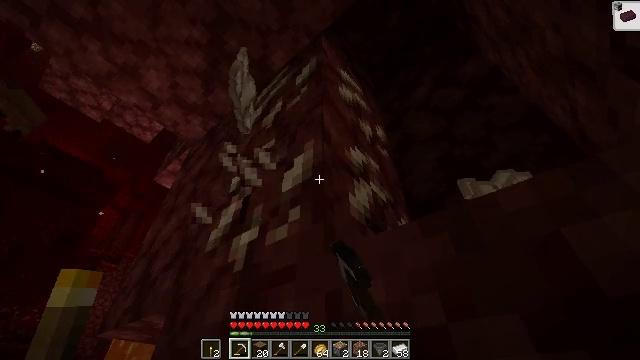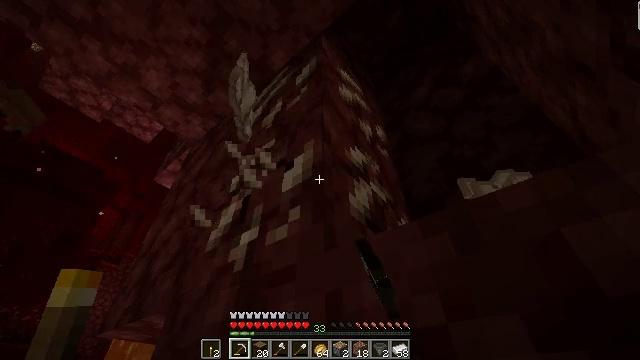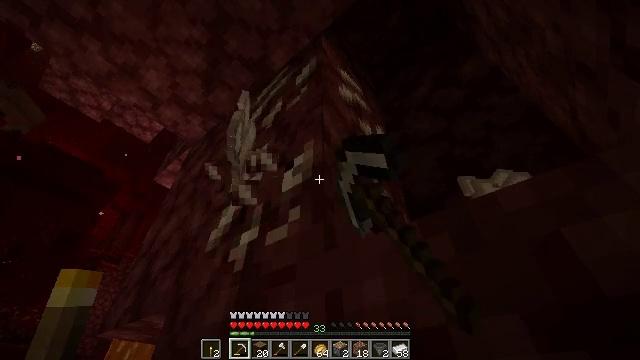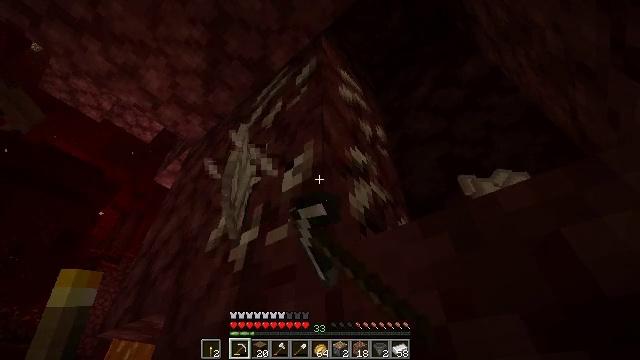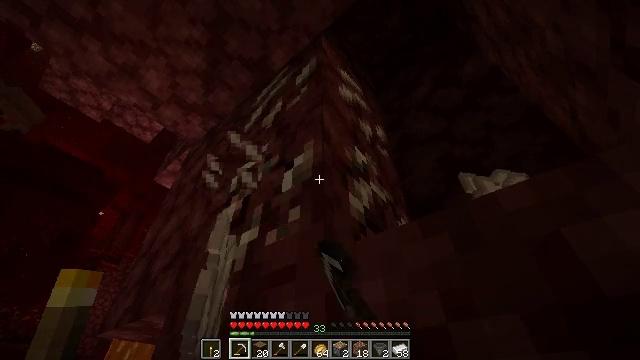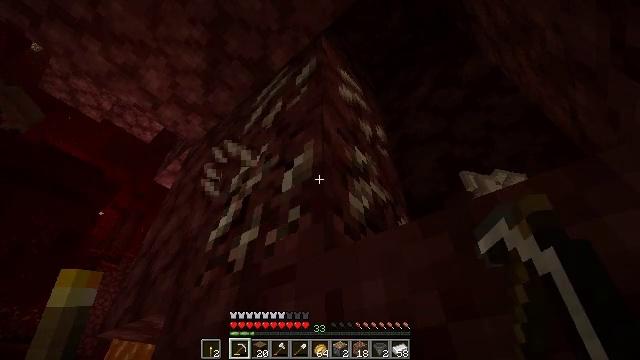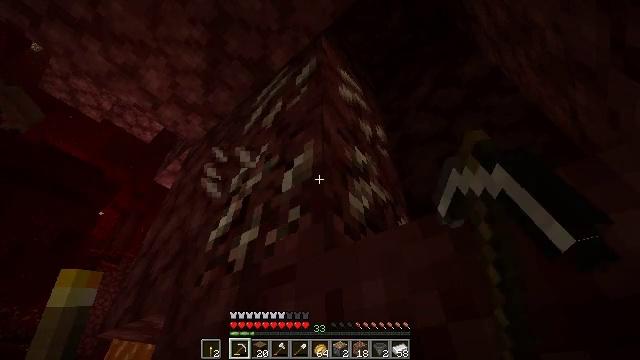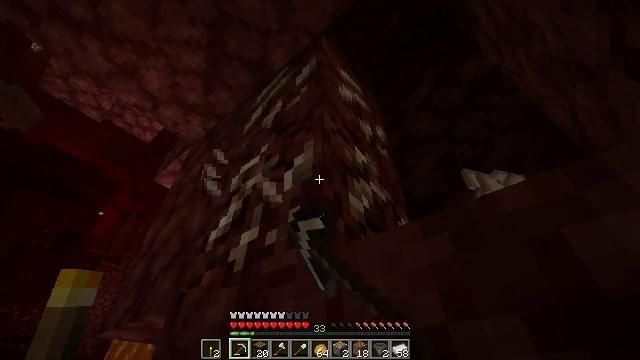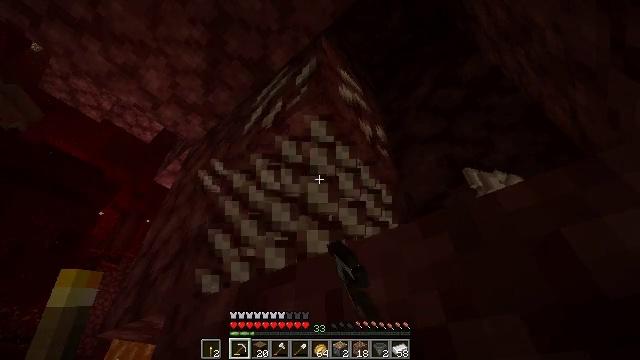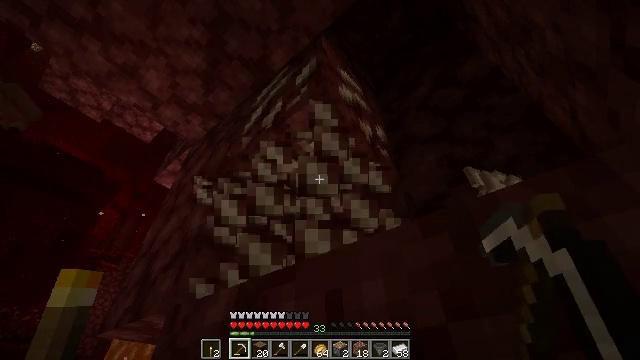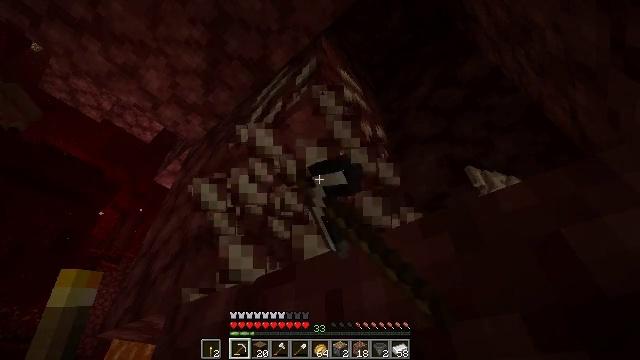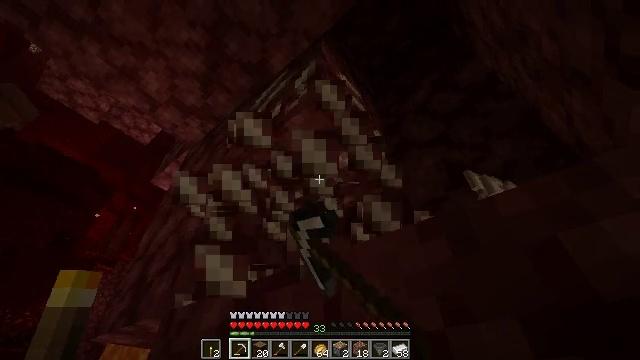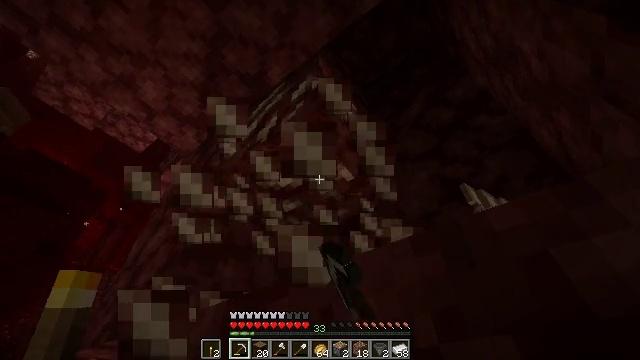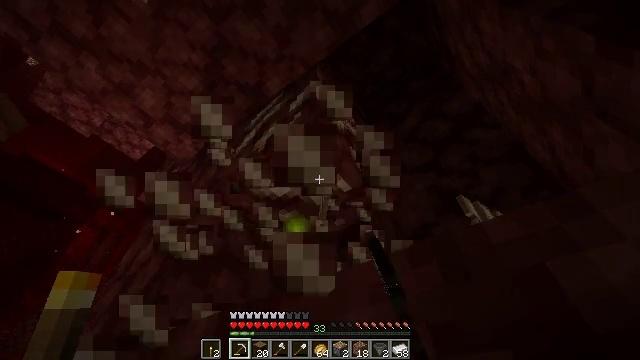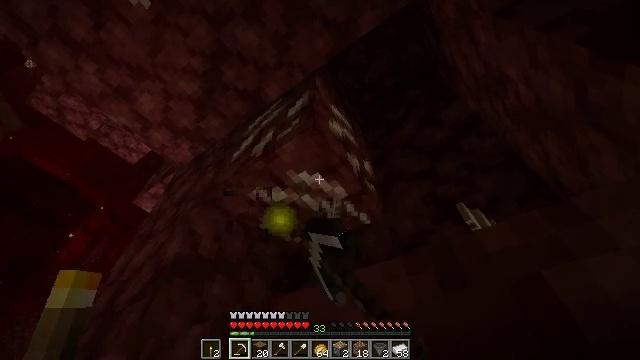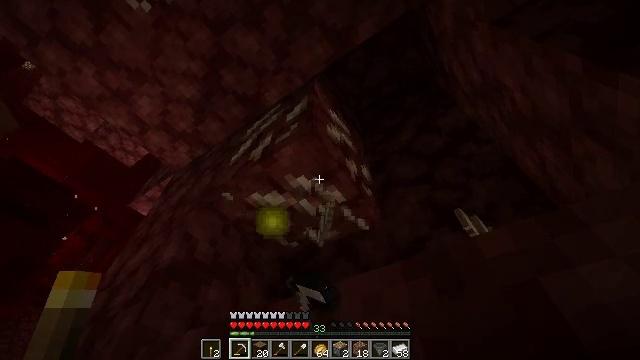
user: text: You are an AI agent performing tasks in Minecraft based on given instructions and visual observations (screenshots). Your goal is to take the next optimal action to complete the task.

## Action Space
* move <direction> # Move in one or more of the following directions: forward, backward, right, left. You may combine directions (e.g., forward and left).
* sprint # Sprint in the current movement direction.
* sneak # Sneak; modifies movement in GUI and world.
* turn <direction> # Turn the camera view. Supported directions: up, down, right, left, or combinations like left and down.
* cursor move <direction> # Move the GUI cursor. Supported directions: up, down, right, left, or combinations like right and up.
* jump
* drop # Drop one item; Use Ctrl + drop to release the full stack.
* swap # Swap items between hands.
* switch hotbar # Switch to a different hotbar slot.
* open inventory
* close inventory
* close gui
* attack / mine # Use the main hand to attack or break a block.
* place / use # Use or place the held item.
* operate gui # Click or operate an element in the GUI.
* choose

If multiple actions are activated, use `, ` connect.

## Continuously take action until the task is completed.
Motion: motion action
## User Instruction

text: Dig up the nether quartz ore.
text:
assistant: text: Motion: attack / mine
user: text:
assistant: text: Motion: attack / mine
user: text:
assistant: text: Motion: attack / mine
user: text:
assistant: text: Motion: attack / mine
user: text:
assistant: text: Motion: attack / mine
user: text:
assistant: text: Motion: attack / mine
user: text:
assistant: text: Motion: attack / mine
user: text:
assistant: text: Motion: attack / mine
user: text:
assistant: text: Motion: attack / mine
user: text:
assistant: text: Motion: attack / mine
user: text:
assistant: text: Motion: attack / mine
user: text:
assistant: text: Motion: turn right and up, attack / mine
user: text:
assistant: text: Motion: turn right and up, attack / mine
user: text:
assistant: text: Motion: turn up, attack / mine
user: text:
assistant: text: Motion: turn up, attack / mine
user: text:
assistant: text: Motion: attack / mine
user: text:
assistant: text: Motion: attack / mine
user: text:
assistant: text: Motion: attack / mine
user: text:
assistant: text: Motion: attack / mine
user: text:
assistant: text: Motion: attack / mine
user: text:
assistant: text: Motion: attack / mine
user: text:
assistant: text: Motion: attack / mine
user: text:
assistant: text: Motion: attack / mine
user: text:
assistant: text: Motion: attack / mine
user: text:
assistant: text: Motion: attack / mine
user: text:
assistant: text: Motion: attack / mine
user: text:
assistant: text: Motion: attack / mine
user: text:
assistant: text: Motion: attack / mine
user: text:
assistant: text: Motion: attack / mine
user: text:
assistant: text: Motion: attack / mine